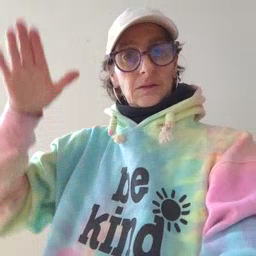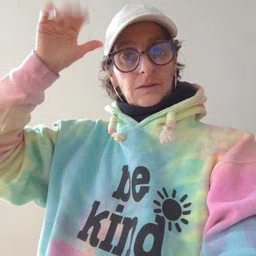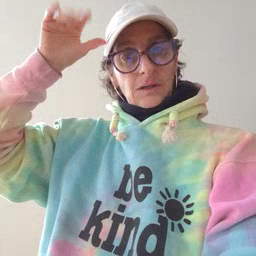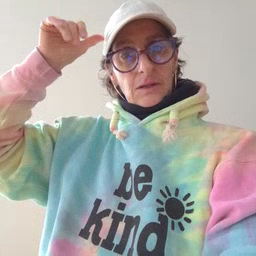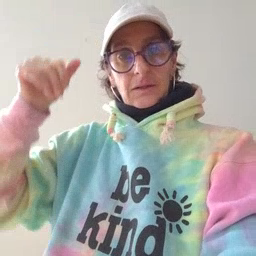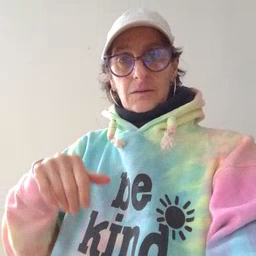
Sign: donkey